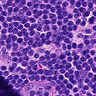
Metastatic tissue present: no